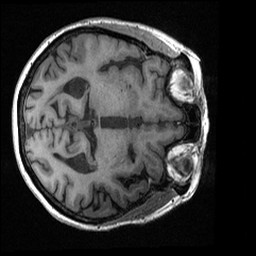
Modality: T1w
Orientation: axial
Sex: female
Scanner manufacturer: ge
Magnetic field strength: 3 T
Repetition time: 0.0064 s
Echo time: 0.00281 s